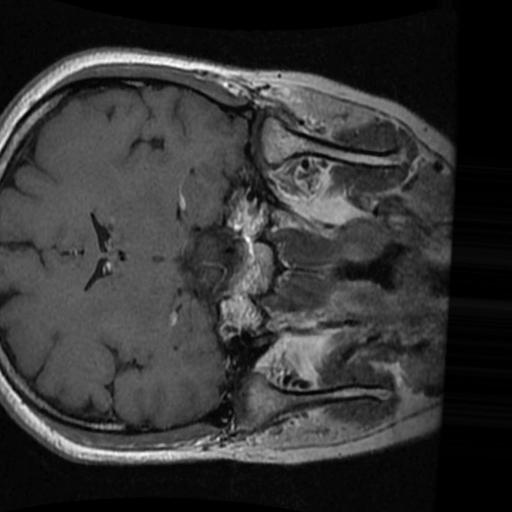
Label: brain_tumor